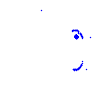
Particle: pion